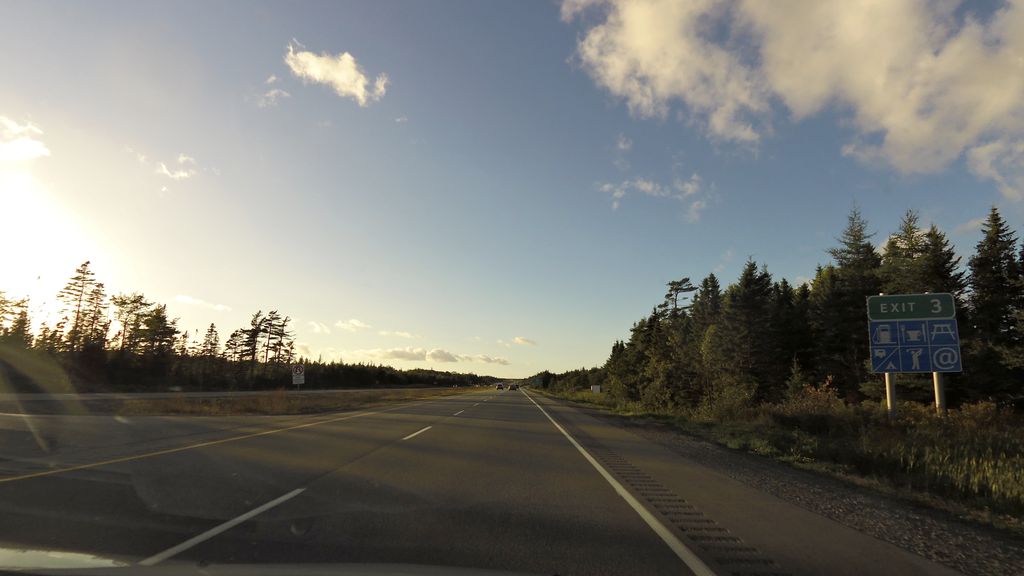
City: halifax